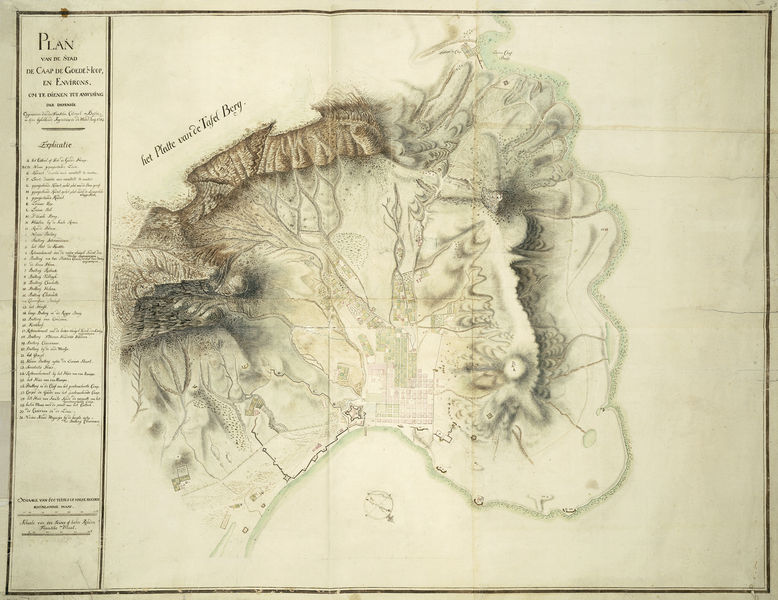
Titel: Kaart van Kaapstad en omgeving
Künstler: Robert Jacob Gordon
Standort: Amsterdam
Institution: Rijksmuseum
Schlagwörter: tree, house, landscape, mountain, mountains, nature, drawing, paper, etching, line, letter, plan, elevation, map, bay, land, terrain, key, platte, roads, legend, topography, countries, peninsula, map of cape